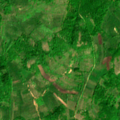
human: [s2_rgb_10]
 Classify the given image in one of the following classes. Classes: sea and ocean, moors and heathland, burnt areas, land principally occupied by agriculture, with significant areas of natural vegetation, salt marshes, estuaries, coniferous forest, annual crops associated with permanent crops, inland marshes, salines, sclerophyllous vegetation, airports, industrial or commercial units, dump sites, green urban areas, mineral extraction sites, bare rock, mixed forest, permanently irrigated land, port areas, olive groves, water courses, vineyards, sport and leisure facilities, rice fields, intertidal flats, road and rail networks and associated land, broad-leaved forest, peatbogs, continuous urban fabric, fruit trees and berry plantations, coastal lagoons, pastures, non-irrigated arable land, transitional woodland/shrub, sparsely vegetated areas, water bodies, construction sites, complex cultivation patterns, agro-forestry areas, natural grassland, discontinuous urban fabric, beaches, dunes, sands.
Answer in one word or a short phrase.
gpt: pastures, land principally occupied by agriculture, with significant areas of natural vegetation, broad-leaved forest